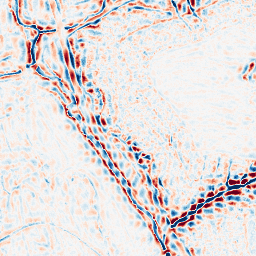
Category: wavelet
Decomposition family: wavelet_dwt
Decomposition parameters: wavelet: db8
level: 3
Upsampling method: sinc_blackman
Upsampling parameters: scale: 2
kernel_size: 8
Upsampling scale: 2